Question: Consider a data table in excel with 6 columns Min, Max, x, 17,18,19 and 3 user input. Output expected is an appropriate cell value to be returned from the table
when
1. my first userinput value lies within Min and Max(from table)
2. 2nd user input value matching any of the cell in column x
3. 3rd user input matching either 17/18 or 19
For Eg
Sample Data:
'''
Min Max x 17 18 19
-------------------
1 7 0.5 1 2 3/n
8 10 1 2 5 7/n
8 10 2 8 4 9/n
8 10 3 0 7 4/n
11 12 0.5 3 2 1/n
'''
If my user input is (8.4,2,18)
output expected is 4

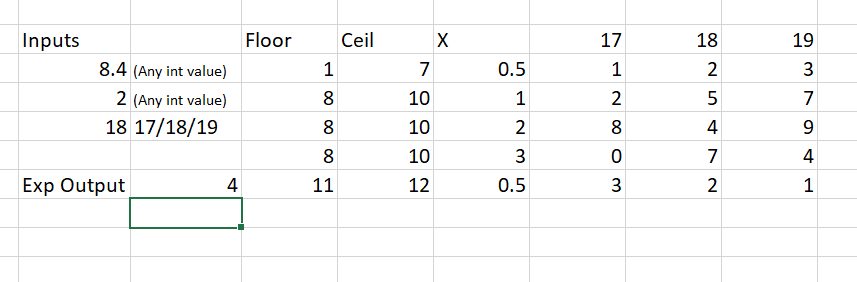
Answer: '=INDEX(D2:F6,SUMPRODUCT((A2:A6<=A9)*(B2:B6>=A9)*(C2:C6=A10)*ROW(A2:A6))-ROW(A1),MATCH(A11,D1:F1,0))'
Where 'SUMPRODUCT' calculates the row number meeting conditions for 'min', 'max' and 'x' minus the row number of the header row for correct indexing.
'Match' calculates the column for indexing.
<URL>